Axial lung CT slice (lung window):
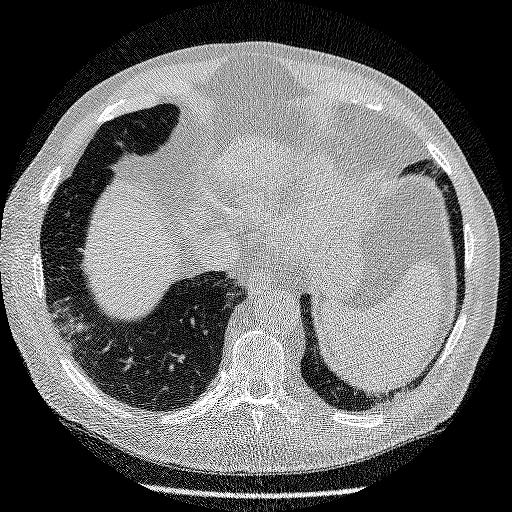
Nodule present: no